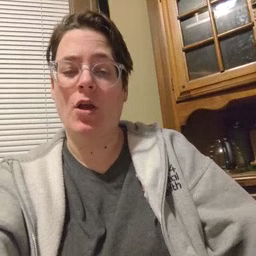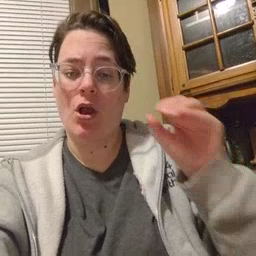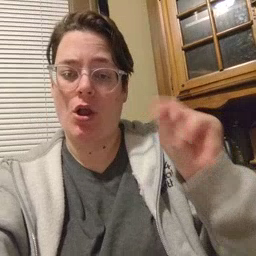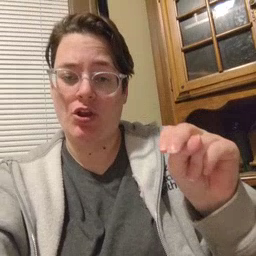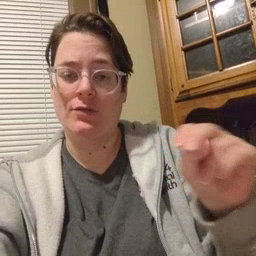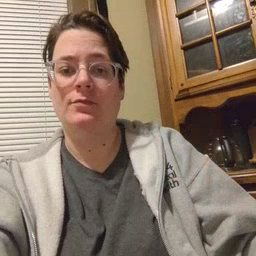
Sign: on